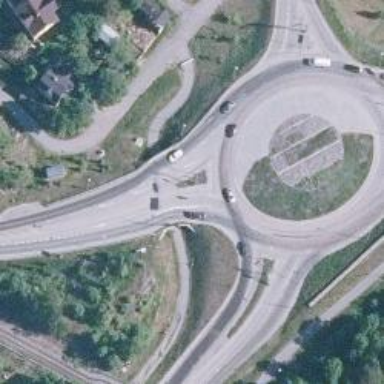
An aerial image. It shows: Asphalt road designated as trunk highway that features roundabout.